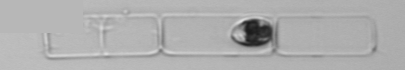
Label: Guinardia_delicatula_TAG_internal_parasite